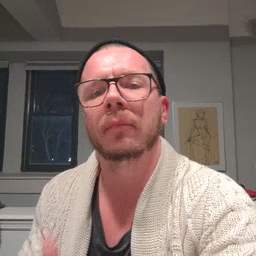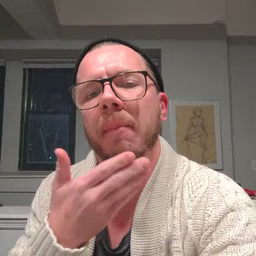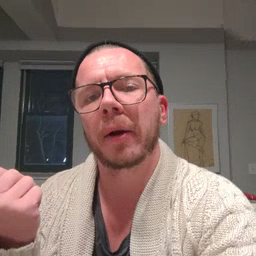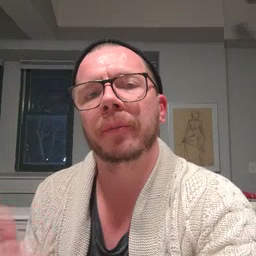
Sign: better